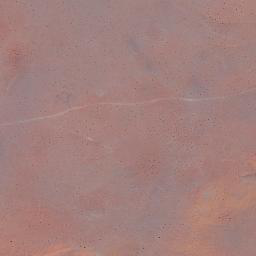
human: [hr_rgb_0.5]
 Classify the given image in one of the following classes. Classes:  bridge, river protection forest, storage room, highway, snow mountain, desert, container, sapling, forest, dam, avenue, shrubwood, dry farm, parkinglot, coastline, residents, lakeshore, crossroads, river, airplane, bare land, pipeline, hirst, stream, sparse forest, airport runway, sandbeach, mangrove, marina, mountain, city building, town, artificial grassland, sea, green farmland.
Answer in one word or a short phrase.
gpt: desert